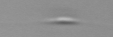
Label: Cylindrotheca_morphotype1